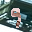
Label: 9